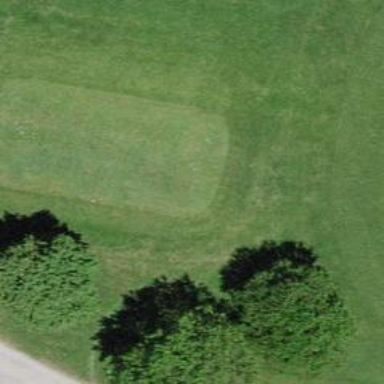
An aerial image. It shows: Golf tee on grassy land.